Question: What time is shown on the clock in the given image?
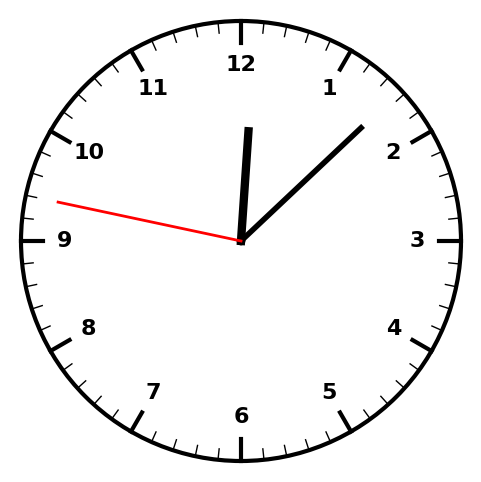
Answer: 12:07:47